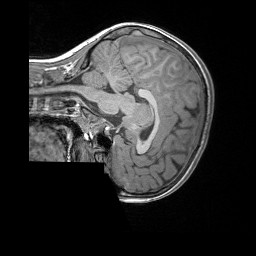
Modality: T1w
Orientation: sagittal
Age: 7
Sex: female
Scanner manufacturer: siemens
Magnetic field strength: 3 T
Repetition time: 1.65 s
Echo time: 0.00203 s